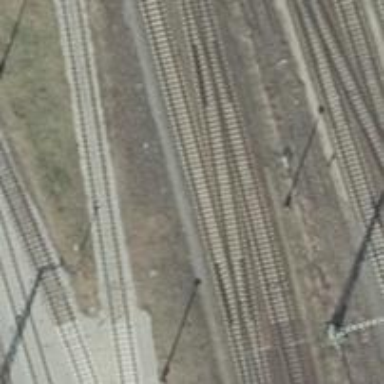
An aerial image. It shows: Railway yard used for servicing trains.